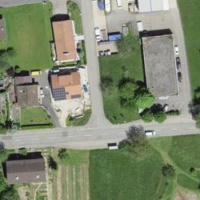
EUNIS habitat code: 57
Species observed at this site:
Eruca vesicaria